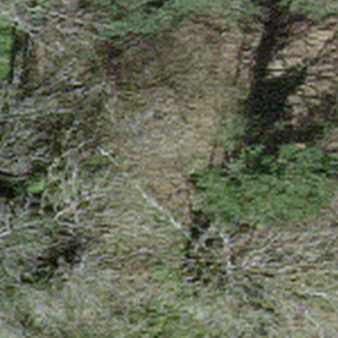
Label: other